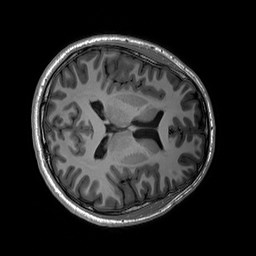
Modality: T1w
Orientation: axial
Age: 24
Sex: male
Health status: healthy
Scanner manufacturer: siemens
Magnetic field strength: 3 T
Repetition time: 2.3 s
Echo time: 0.00236 s